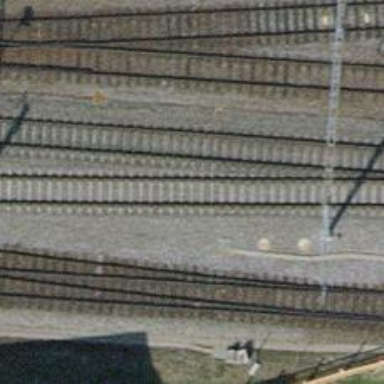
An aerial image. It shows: Railway track with electrified contact lines. This is siding track.